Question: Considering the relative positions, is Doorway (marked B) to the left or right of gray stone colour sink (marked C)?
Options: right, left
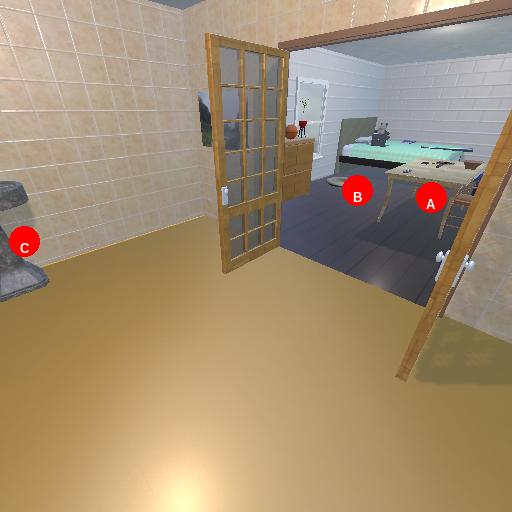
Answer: right